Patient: sex F, age 66
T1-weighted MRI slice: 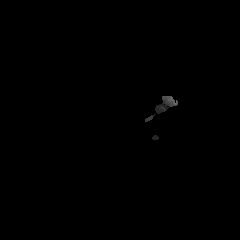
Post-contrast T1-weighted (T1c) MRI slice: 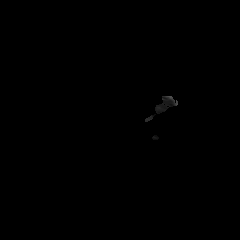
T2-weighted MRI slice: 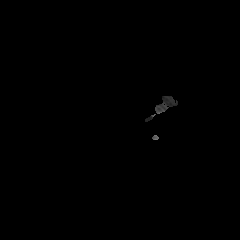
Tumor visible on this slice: no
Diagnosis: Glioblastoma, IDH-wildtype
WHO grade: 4